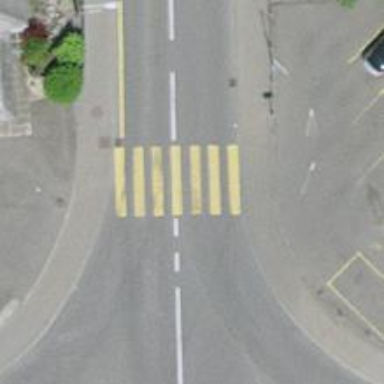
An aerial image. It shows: Uncontrolled zebra crossing on the road.